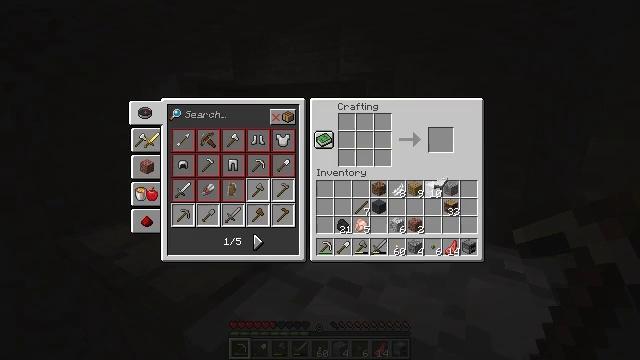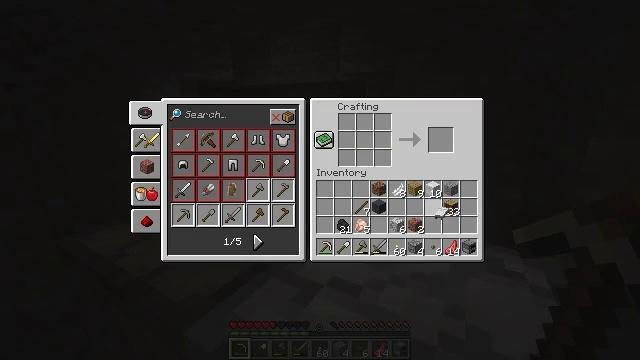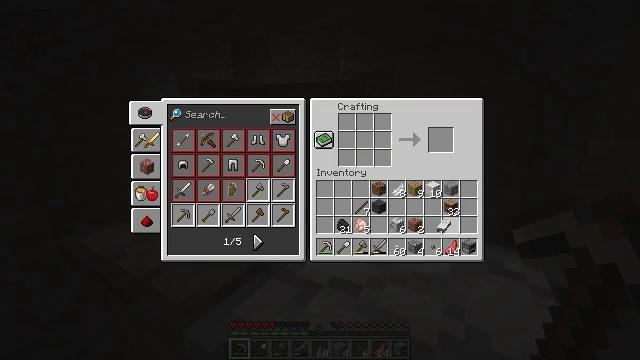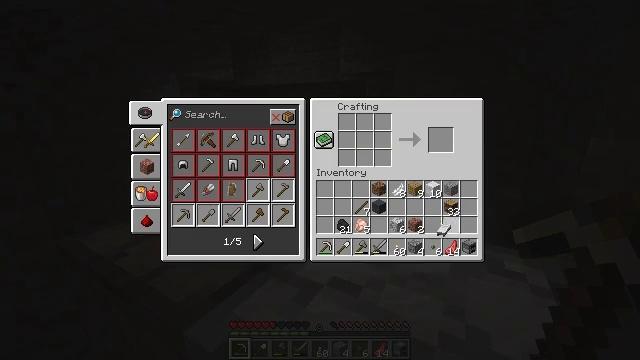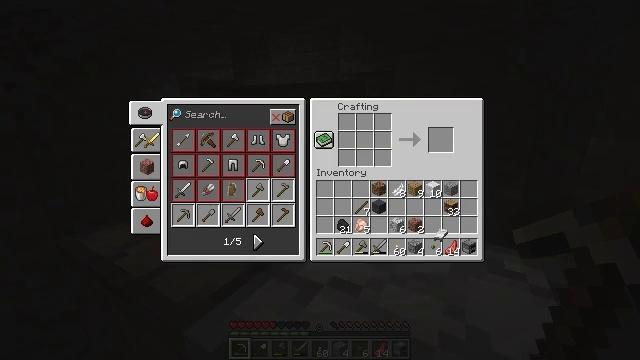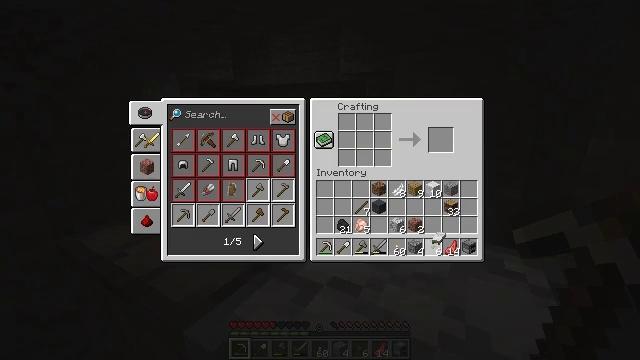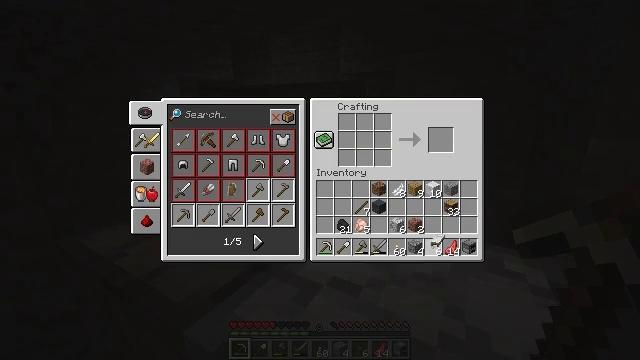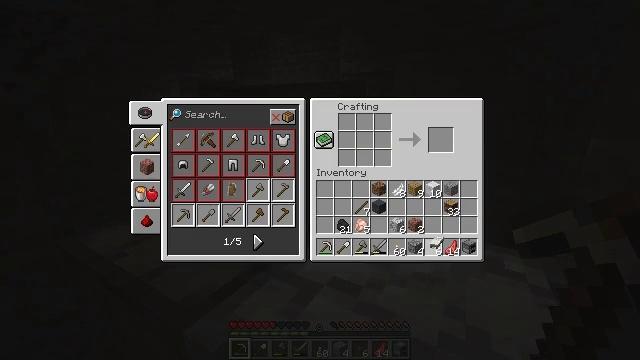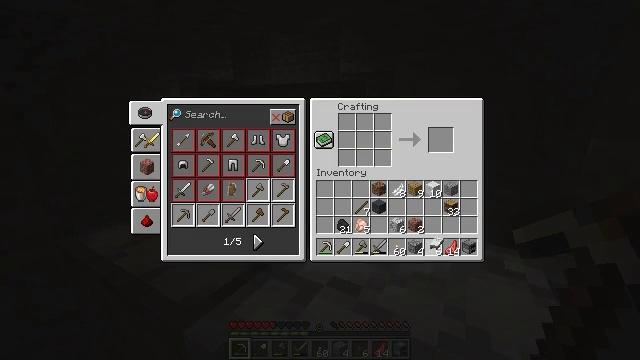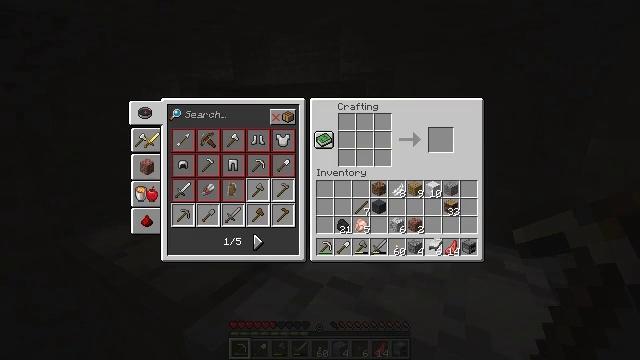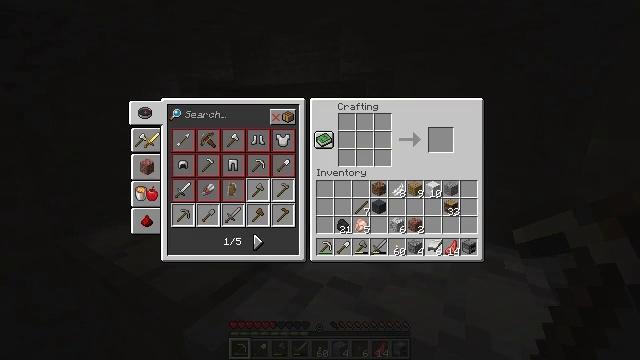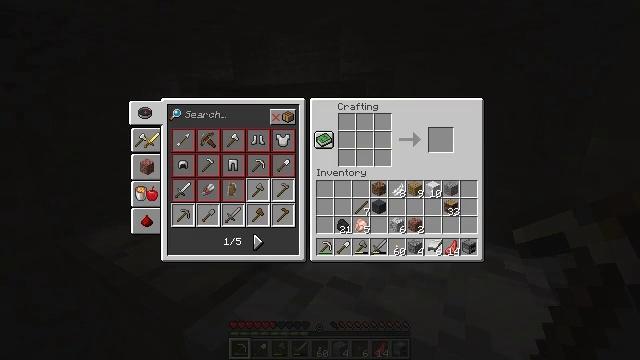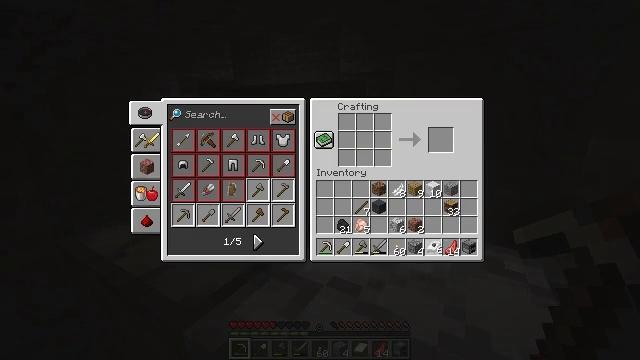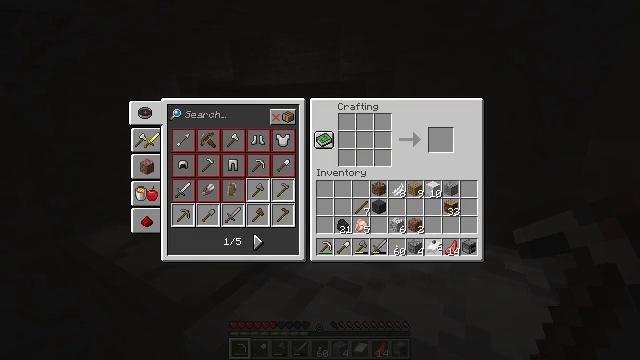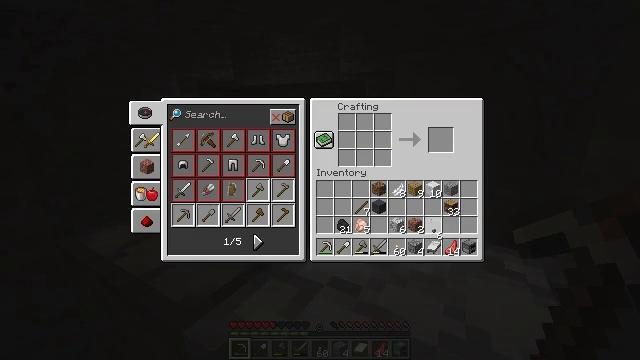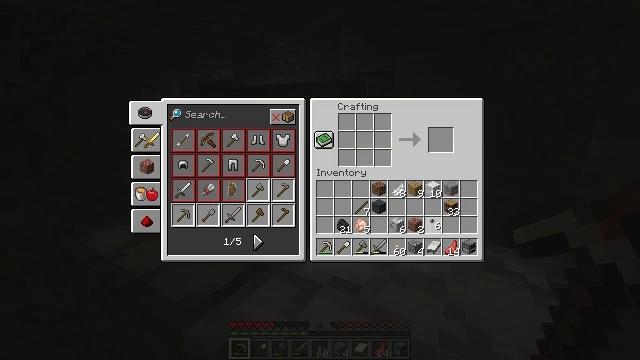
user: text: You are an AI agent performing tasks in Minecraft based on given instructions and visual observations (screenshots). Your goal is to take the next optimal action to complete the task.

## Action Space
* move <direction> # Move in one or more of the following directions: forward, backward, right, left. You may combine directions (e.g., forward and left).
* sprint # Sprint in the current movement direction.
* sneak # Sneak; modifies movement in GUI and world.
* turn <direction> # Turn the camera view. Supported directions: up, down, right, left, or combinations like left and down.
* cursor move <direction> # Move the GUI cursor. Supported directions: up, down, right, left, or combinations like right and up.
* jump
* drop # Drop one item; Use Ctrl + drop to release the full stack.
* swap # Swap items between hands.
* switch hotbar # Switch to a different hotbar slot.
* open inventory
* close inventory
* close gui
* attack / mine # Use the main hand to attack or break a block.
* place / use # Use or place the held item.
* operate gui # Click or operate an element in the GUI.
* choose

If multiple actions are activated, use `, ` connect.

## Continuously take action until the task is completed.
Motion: motion action
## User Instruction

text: Drop an oak button.
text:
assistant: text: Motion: cursor move down, open gui
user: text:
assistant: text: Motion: cursor move down
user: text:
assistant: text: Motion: no_op
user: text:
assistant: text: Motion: no_op
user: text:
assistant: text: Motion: no_op
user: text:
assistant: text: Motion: no_op
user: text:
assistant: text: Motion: no_op
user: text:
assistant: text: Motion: no_op
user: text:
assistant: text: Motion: operate gui
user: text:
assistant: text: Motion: operate gui
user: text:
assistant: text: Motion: operate gui
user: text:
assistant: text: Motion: no_op
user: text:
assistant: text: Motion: no_op
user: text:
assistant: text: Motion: cursor move up
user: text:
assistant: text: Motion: cursor move up
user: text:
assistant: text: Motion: no_op
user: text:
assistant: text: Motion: operate gui
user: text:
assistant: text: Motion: operate gui
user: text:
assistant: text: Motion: operate gui
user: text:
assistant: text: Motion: no_op
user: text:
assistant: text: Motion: no_op
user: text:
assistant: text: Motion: no_op
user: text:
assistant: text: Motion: no_op
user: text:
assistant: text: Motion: no_op
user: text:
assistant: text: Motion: no_op
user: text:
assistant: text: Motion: no_op
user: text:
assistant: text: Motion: no_op
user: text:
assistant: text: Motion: no_op
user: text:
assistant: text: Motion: no_op
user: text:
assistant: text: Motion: no_op